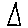
Label: triangle